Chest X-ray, PA view. Patient: 45 years old, sex F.
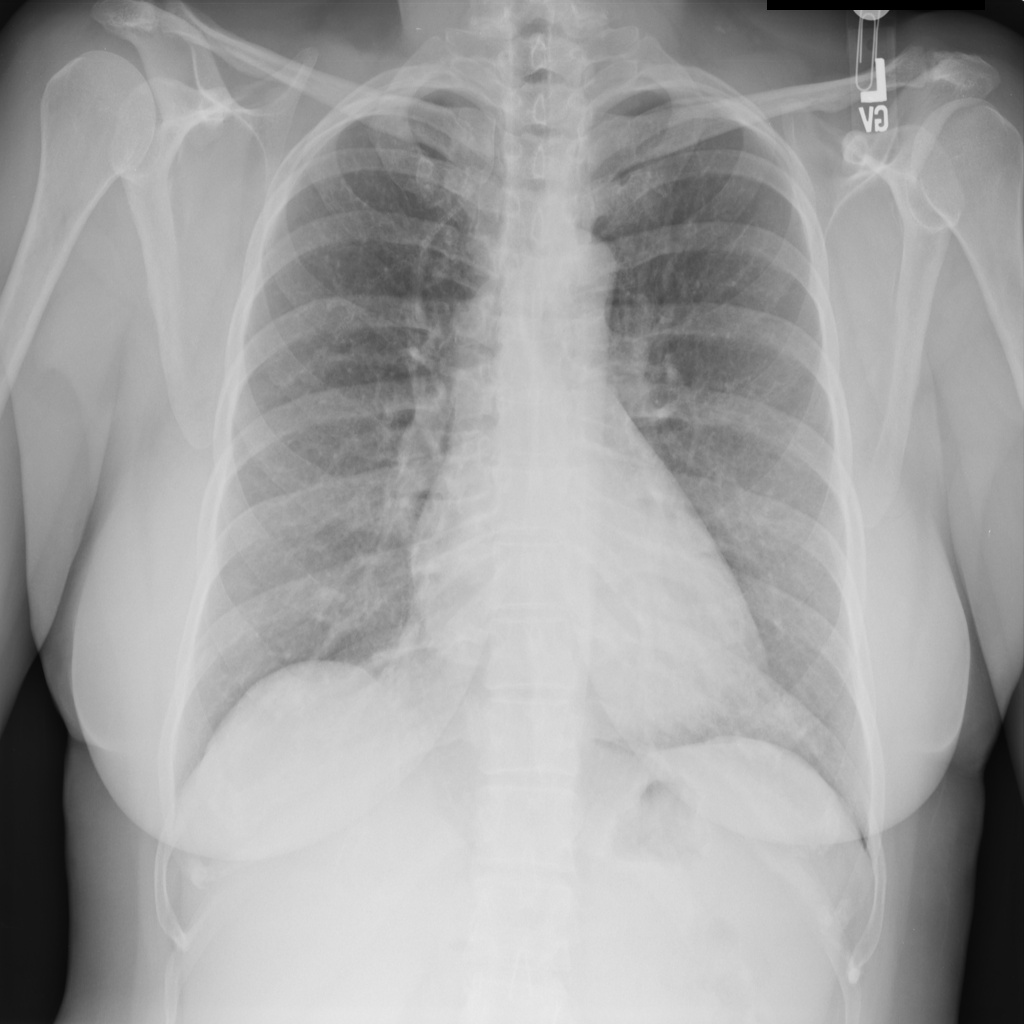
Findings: No Finding